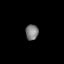
Tissue: lung
Cell type: Epithelial cells
Senescence score: 0.5976
Nuclear area (px): 195
Mean DAPI intensity: 125.4